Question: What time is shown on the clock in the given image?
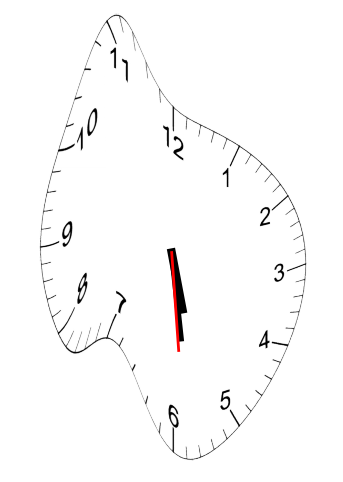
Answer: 05:28:29